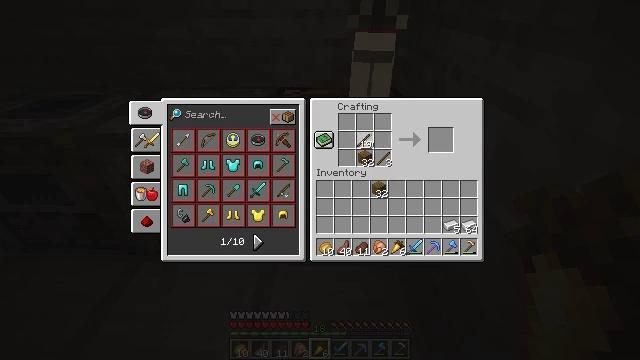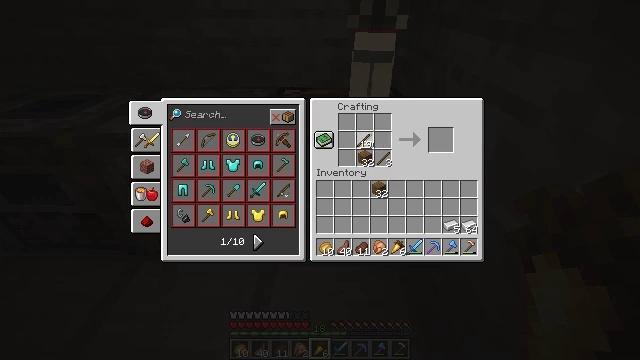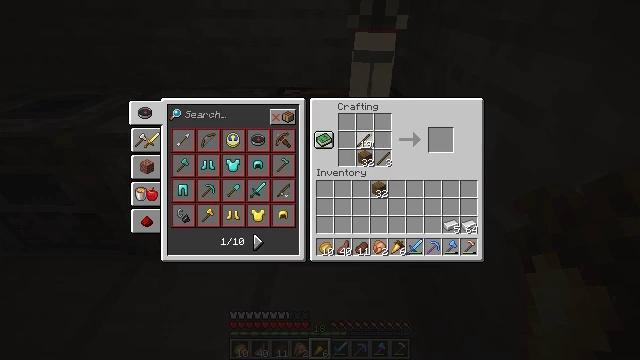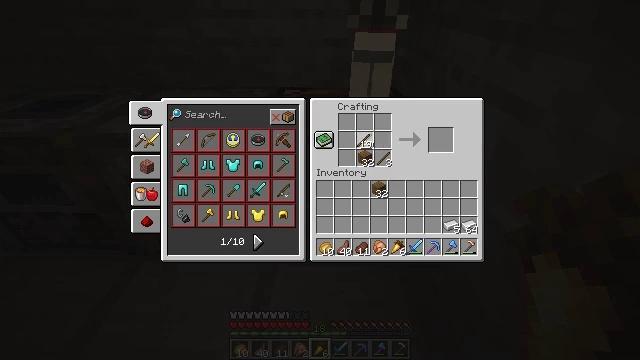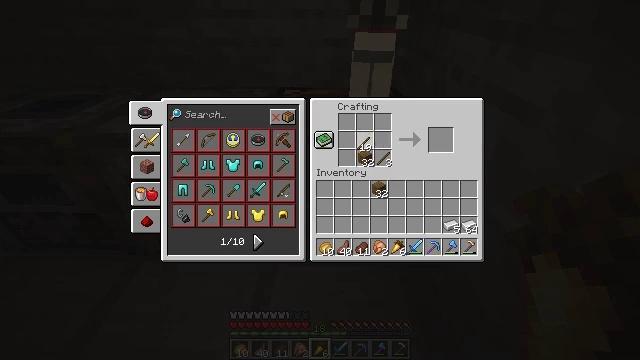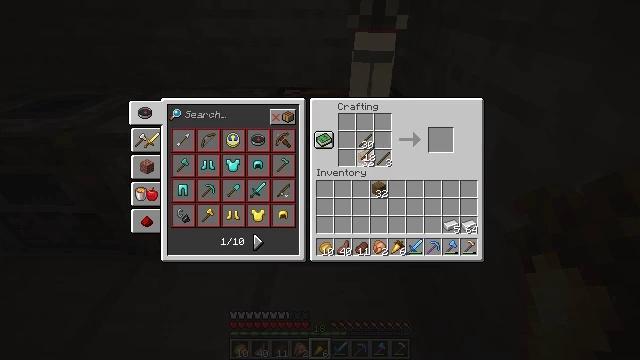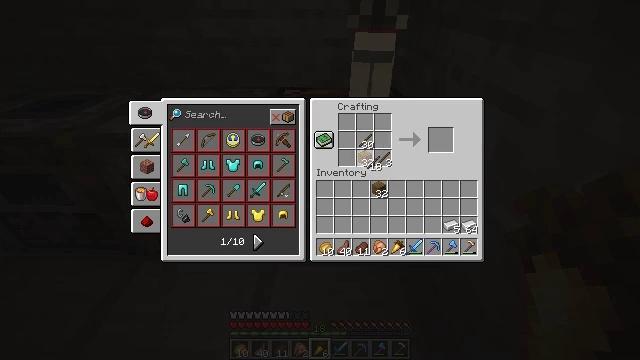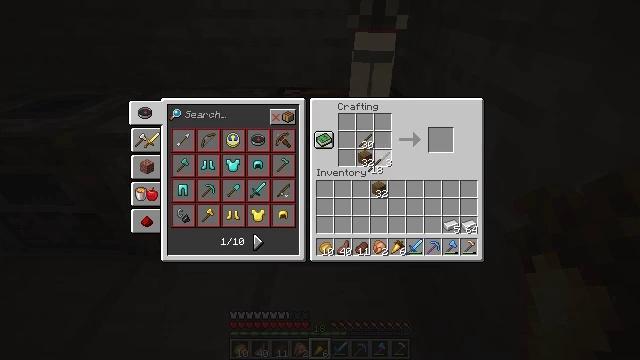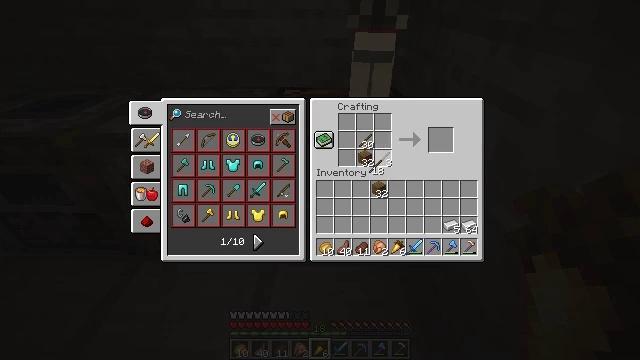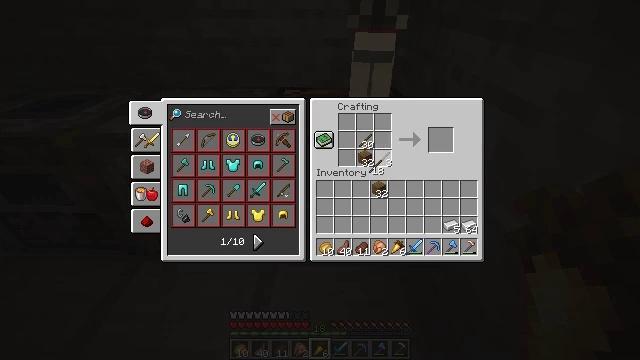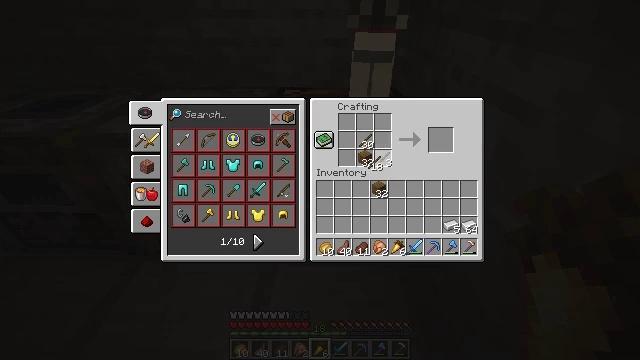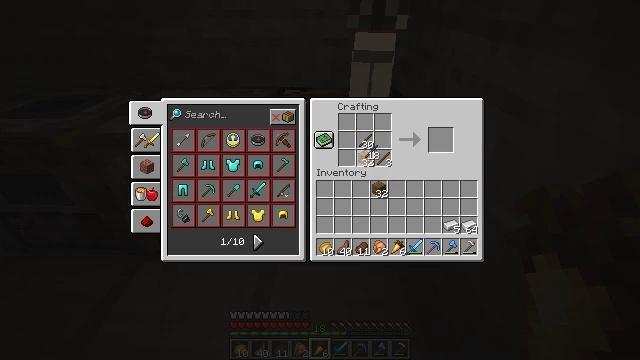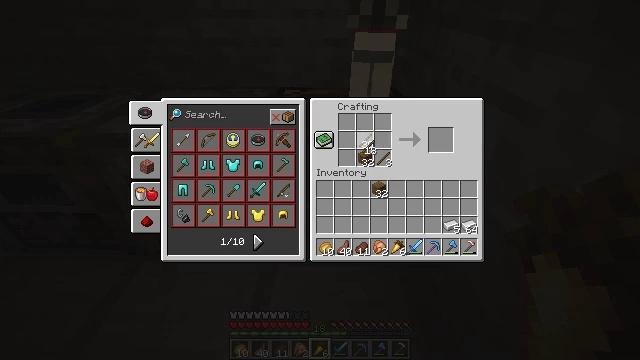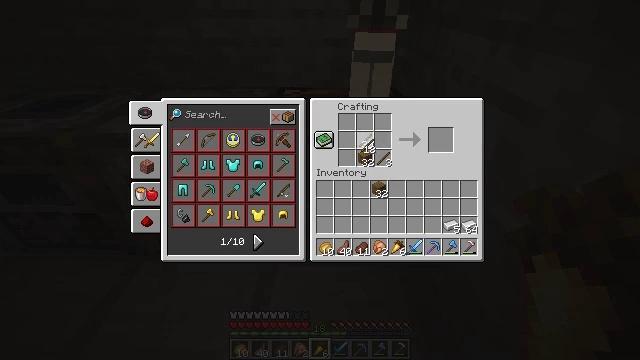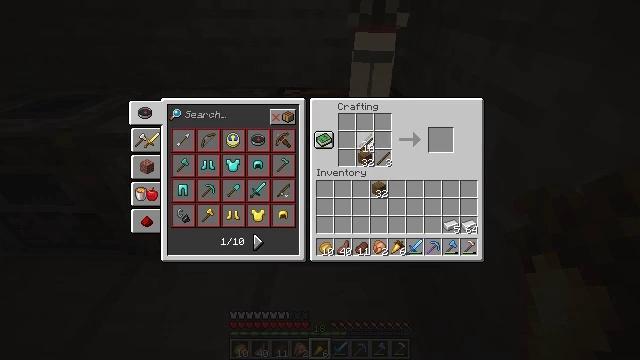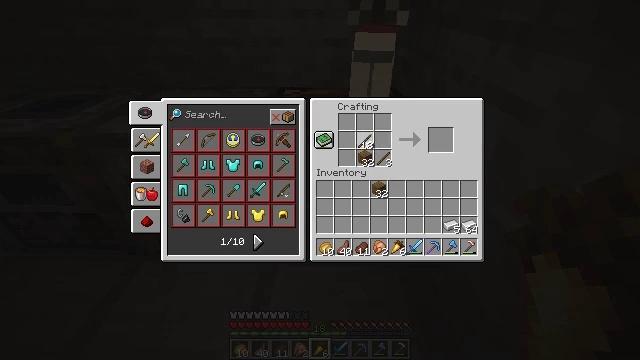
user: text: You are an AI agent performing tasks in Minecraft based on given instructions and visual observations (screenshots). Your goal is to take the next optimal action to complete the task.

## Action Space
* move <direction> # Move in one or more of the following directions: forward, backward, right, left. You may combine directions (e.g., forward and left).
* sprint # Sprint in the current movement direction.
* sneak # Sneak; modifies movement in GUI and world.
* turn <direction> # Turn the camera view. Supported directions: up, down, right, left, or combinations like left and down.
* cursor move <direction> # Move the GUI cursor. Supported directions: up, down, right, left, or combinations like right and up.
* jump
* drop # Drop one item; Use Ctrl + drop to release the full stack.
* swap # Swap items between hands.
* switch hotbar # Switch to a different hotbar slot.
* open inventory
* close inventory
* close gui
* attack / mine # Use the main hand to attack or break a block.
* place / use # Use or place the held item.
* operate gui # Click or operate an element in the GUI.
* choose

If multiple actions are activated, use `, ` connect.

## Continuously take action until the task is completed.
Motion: motion action
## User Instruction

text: Create a tripwire hook using iron ingot, a stick, and a wooden plank.
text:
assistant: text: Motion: no_op
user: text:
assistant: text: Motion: use / place
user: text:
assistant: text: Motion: use / place
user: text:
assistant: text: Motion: use / place
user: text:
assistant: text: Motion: turn down
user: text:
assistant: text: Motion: turn down
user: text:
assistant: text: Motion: no_op
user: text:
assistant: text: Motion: no_op
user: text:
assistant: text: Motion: no_op
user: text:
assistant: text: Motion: no_op
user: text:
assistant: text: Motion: turn up
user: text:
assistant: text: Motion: no_op
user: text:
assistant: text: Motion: no_op
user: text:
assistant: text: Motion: no_op
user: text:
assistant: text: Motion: no_op
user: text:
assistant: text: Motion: no_op
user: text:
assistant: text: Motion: no_op
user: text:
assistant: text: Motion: use / place
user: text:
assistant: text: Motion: use / place
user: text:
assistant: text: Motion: use / place
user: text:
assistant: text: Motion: no_op
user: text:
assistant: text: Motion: turn down
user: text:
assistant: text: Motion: no_op
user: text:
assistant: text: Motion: no_op
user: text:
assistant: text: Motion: no_op
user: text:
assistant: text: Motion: no_op
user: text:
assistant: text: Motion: no_op
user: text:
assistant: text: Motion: no_op
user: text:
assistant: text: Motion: no_op
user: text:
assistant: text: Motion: no_op